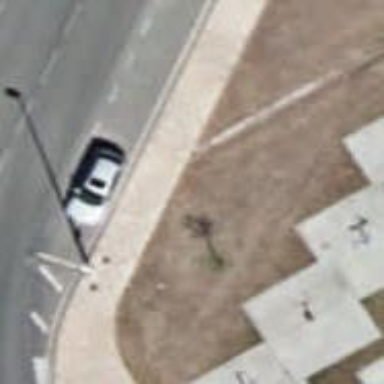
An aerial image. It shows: Sidewalk along the footway.